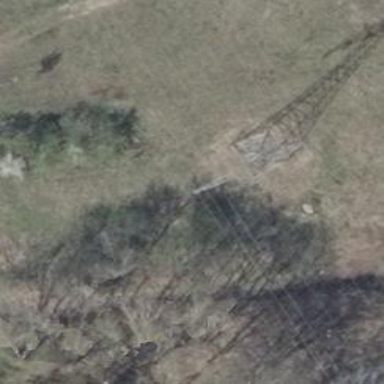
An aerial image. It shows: Power tower.